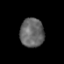
Tissue: prostate
Cell type: Fibroblasts
Senescence score: 0.8059
Nuclear area (px): 675
Mean DAPI intensity: 103.052